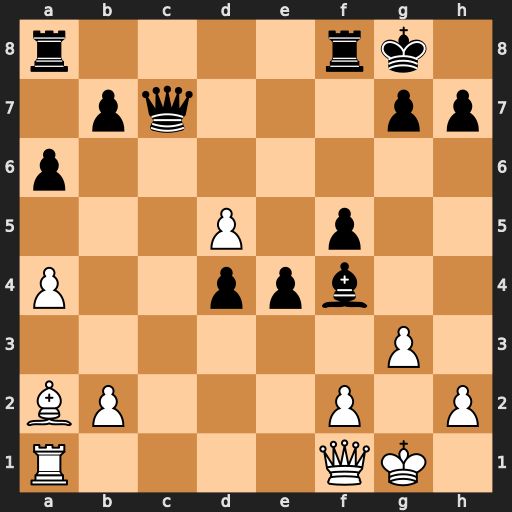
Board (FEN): r4rk1/1pq3pp/p7/3P1p2/P2ppb2/6P1/BP3P1P/R4QK1
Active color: w
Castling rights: -
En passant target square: -
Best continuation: d6+ Kh8 dxc7